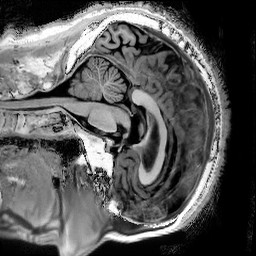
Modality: T1w
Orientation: sagittal
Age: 73
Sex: male
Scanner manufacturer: siemens
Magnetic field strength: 3 T
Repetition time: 5 s
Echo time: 0.00298 s